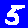
Digit: 5